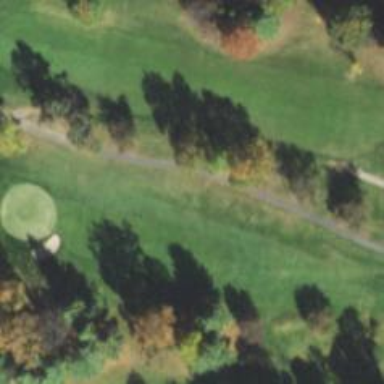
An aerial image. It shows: Service road used as golf cart path.